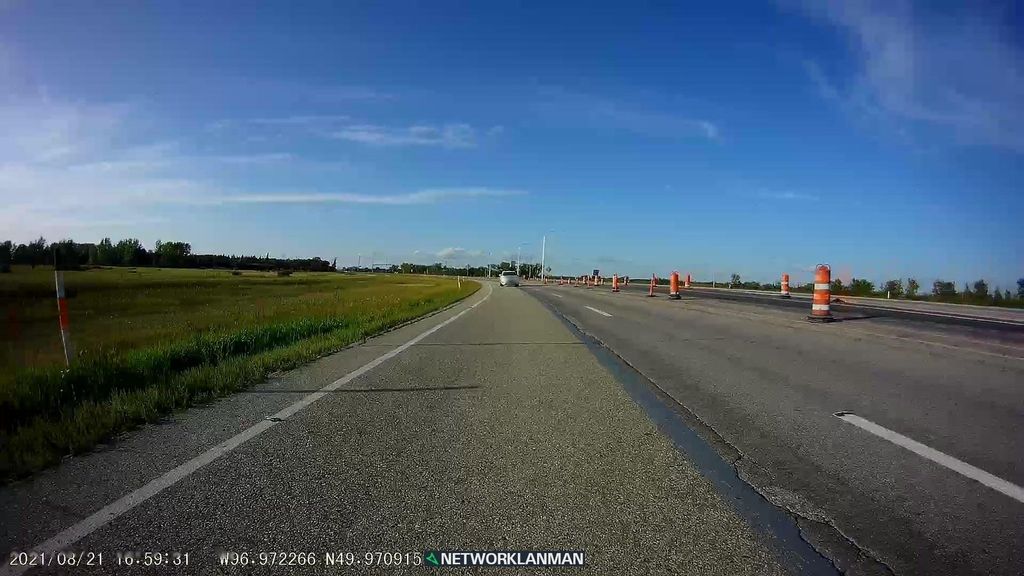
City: winnipeg